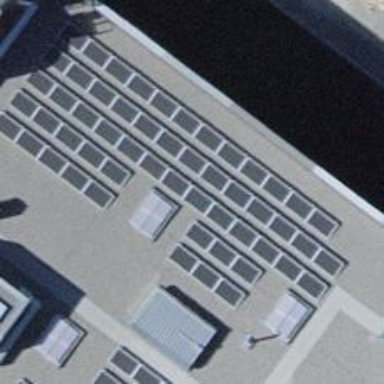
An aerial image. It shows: Solar power generator using photovoltaic method with solar photovoltaic panel types.